Field crop: tomato
Growth stage: 1
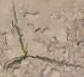
Species: cyperus